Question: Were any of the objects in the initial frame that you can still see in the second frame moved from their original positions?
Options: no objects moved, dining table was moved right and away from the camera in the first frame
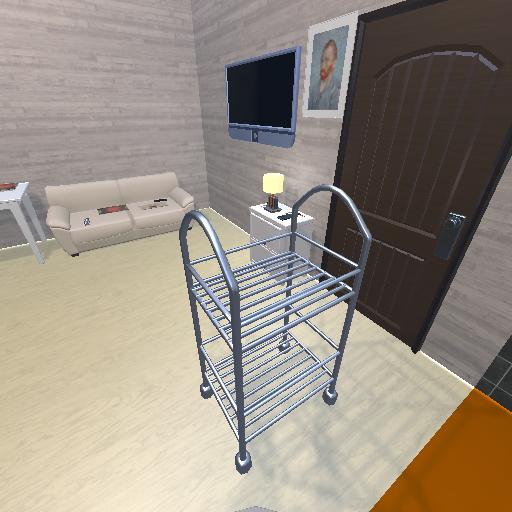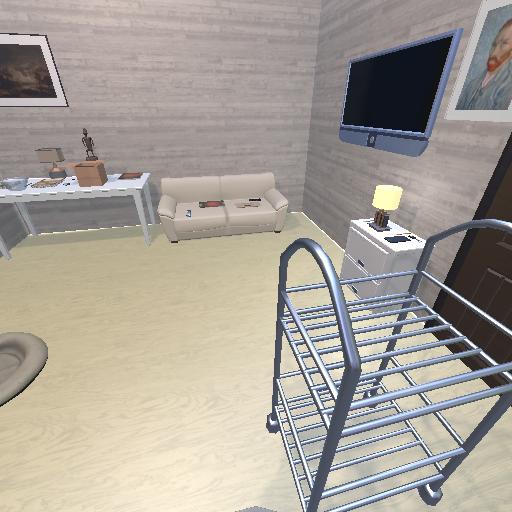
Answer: no objects moved